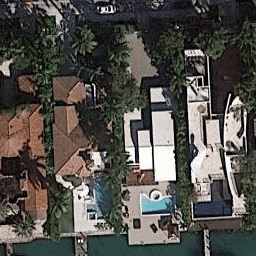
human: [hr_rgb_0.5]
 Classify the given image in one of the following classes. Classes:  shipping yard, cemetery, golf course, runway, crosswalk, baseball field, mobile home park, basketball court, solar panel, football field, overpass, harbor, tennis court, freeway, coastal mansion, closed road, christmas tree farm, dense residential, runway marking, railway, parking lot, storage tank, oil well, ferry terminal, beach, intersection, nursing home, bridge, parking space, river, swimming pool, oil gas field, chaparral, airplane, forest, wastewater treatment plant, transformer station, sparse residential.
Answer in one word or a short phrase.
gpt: coastal mansion